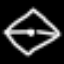
Label: diamond